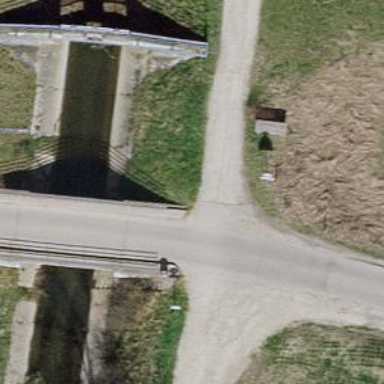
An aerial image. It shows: Unclassified road on asphalt surface with bridge.